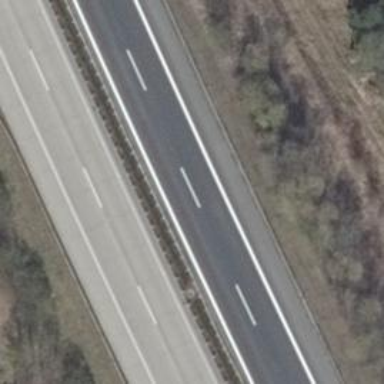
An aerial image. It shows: Motorway with concrete surface.